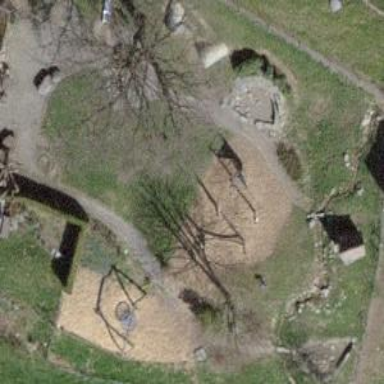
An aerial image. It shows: Playground area for leisure activities on the land.